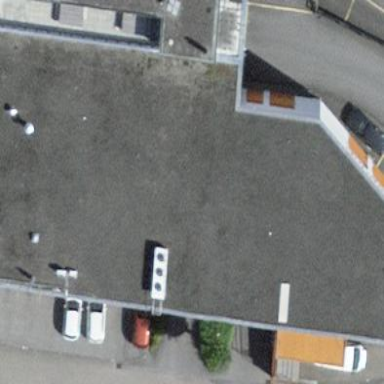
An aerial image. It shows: Commercial building.